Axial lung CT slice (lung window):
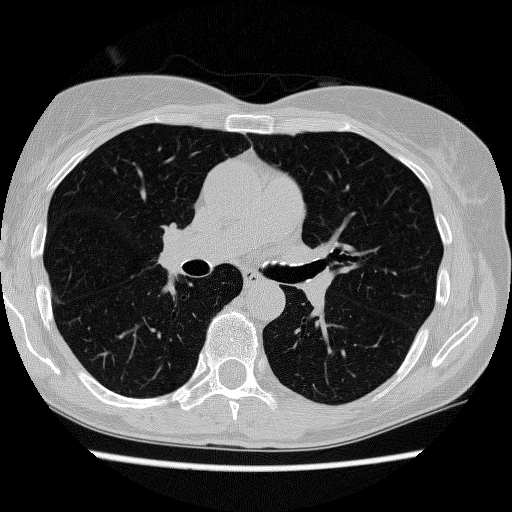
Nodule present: no